Interaction volume radius: 10 \u00c5
Interaction volume height: 10 \u00c5
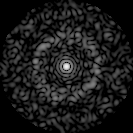
Disorder parameter: 0.8197